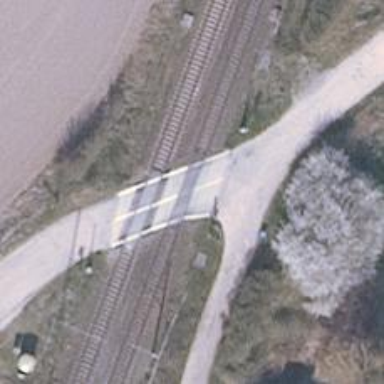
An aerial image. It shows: Railway level crossing.